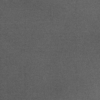
Label: dusty